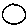
Label: circle